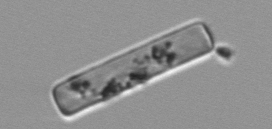
Label: Guinardia_delicatula